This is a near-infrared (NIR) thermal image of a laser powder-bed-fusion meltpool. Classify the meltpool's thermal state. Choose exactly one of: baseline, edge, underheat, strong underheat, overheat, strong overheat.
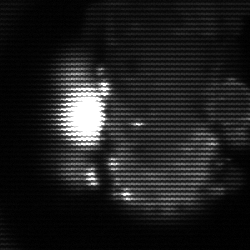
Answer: strong underheat